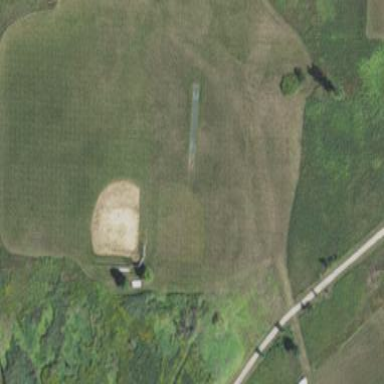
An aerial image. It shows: Cricket pitch used for leisure land.